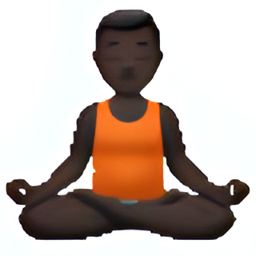
Name: man in lotus position dark skin tone
Emoji: 🧘🏿‍♂️
Group: People & Body
Sub-group: person-resting